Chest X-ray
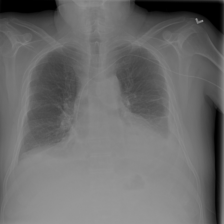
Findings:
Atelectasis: negative
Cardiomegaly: negative
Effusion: positive
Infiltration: negative
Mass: negative
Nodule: negative
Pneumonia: negative
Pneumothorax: negative
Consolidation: negative
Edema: negative
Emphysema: negative
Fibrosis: negative
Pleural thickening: negative
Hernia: negative